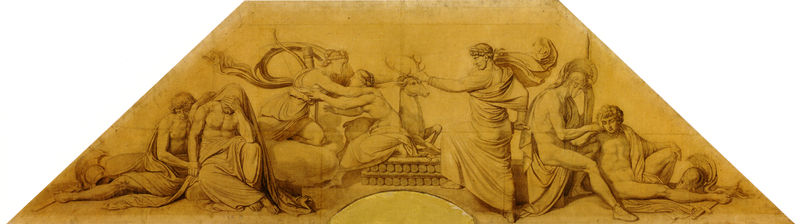
Titel: Die Opferung der Iphigenie
Künstler: Peter - Werkstatt Cornelius
Standort: Berlin
Institution: Alte Nationalgalerie
Schlagwörter: akt, gott, gruppe, hand, körper, mann, nackt, schatten, akte, dreieck, frauen, gelb, menschen, ocker, sitzen, bewegung, braun, frau, holz, kleider, männer, skizze, szene, zeichnung, blick, schleier, tier, tuch, beige, leute, alt, arm, arme, augen, falten, gesicht, haupt, stehen, stein, trauer, hände, wind, brücke, gewand, stoff, tücher, gewänder, klassizismus, personen, renaissance, schön, traurig, vase, relief, papier, umarmung, liegen, sitze, bogen, studie, giebel, grafik, graphik, pause, sepia, figuren, flattern, steg, wandmalerei, melancholie, faltenwurf, nackte, nachdenklich, liegend, nazarener, leiber, umarmen, antike, weinen, sex, schwarz weiß, stich, schwert, leinwand, helm, entwurf, kranz, lorbeer, armee, jagd, zwickel, altar, rom, fries, pergament, römer, hirsch, jäger, reh, antik, götter, schmerz, zeus, olymp, toga, griechisch, krieger, zentral, griechenland, opfer, opferung, speer, fresko, hermes, pyramide, geweih, wandbild, trauern, mars, herkules, drama, artemis, diana, pathos, papyrus, verhüllen, erschöpfung, wiedersehen, hirschkuh, nakct, trapez, sch, ares, amr, menschengruüüen